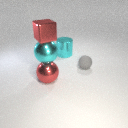
large red metal sphere in front of small gray rubber sphere